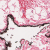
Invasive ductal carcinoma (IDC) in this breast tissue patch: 0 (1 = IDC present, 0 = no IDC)